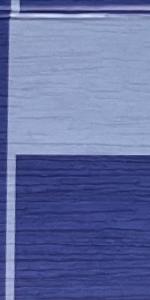
Label: Empty